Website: walmart
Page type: billing-address
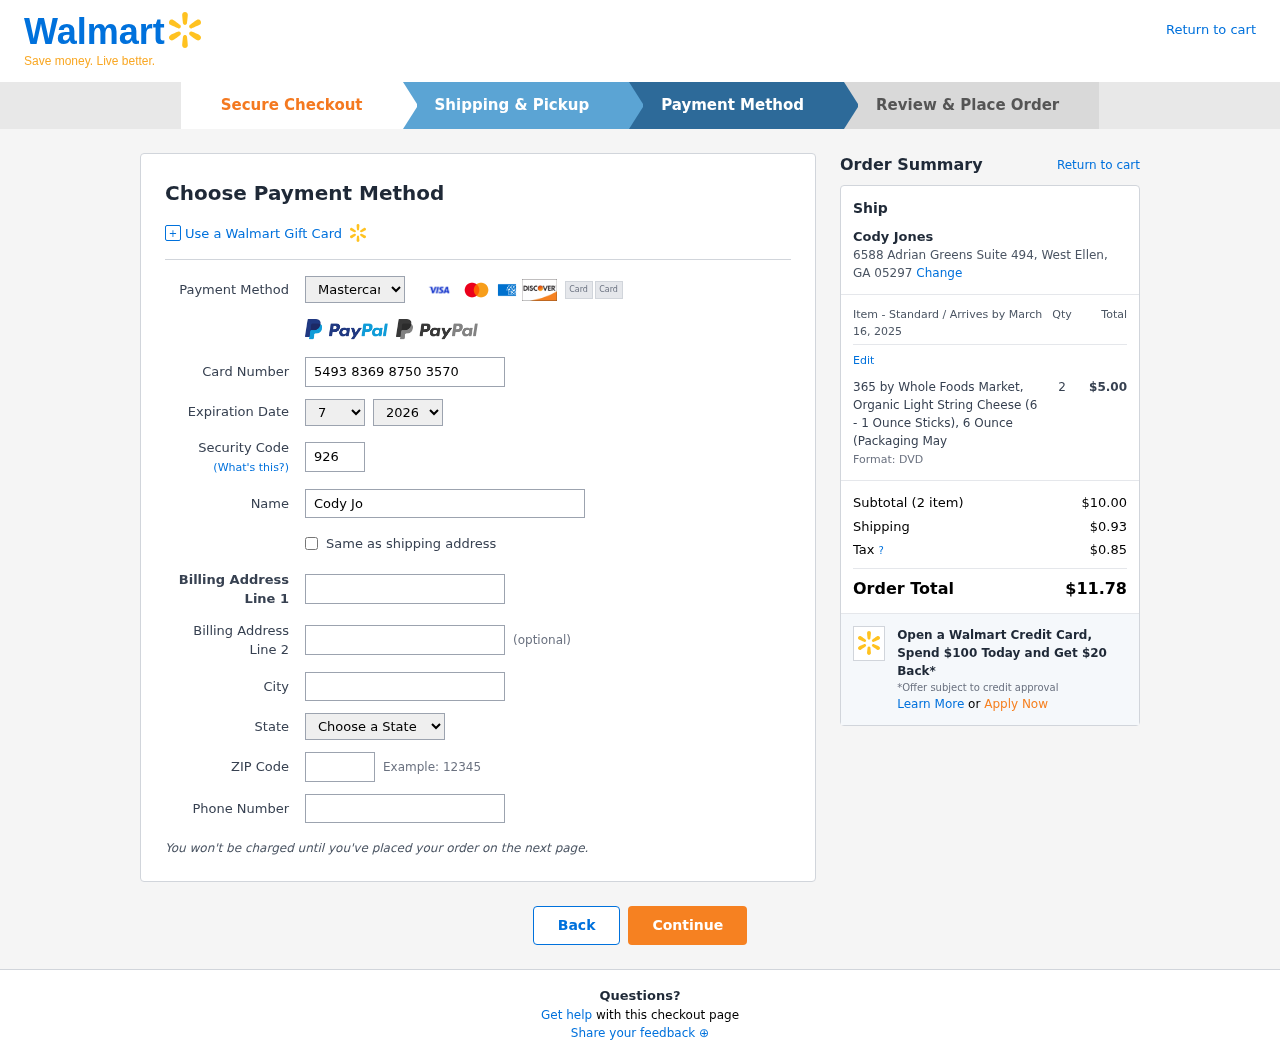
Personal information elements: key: PII_CARD_CVV
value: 926
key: PII_CARD_EXPIRY_MONTH
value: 07
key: PII_CARD_EXPIRY_YEAR
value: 26
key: PII_CARD_NUMBER
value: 5493 8369 8750 3570
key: PII_CARD_TYPE
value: Mastercard
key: PII_CITY
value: West Ellen
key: PII_CITY_STATE_ZIP
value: West Ellen, GA 05297
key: PII_FULLNAME
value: Cody Jones
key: PII_PHONE
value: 4472570208
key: PII_POSTCODE
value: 05297
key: PII_STATE
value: Georgia
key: PII_STREET
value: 6588 Adrian Greens Suite 494
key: PII_STREET2
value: Apt. 689
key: PII_FULLNAME2
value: Cody Jones
Product elements: key: PRODUCT1_NAME
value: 365 by Whole Foods Market, Organic Light String Cheese (6 - 1 Ounce Sticks), 6 Ounce (Packaging May
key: PRODUCT1_PRICE
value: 5
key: PRODUCT1_QUANTITY
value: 2
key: PRODUCT1_DESC
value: Format: DVD
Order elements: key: ORDER_DELIVERY_DATE
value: March 16, 2025
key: ORDER_NUM_ITEMS
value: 2
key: ORDER_SUBTOTAL
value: $10.00
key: ORDER_SHIPPING_COST
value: $0.93
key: ORDER_TAX
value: $0.85
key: ORDER_TOTAL
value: $11.78